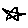
Label: star